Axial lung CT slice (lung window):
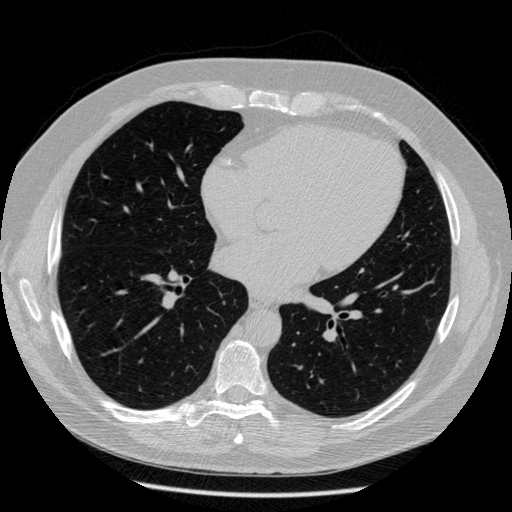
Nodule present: no